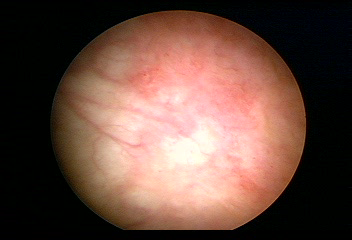
Modality: WLC
Class: Normal mucosa
Bladder cancer association: No